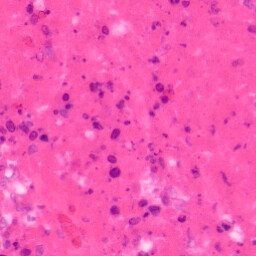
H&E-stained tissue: Colon